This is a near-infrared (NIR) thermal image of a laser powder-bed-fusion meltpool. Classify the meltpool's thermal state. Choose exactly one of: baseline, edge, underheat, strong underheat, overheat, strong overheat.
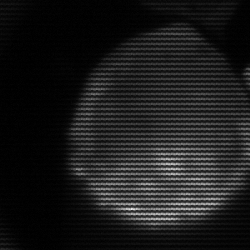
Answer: edge